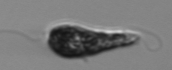
Label: Euglena